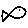
Label: fish